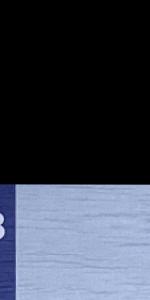
Label: Empty